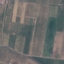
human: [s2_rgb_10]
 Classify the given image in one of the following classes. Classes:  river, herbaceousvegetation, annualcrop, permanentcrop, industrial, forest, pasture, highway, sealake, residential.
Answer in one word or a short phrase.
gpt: PermanentCrop